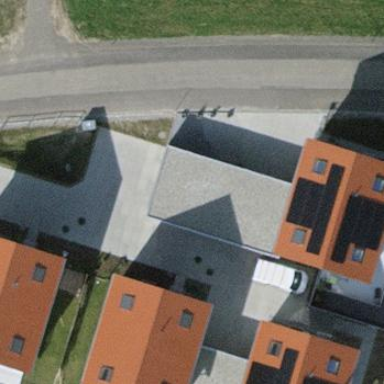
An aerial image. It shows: Garage.